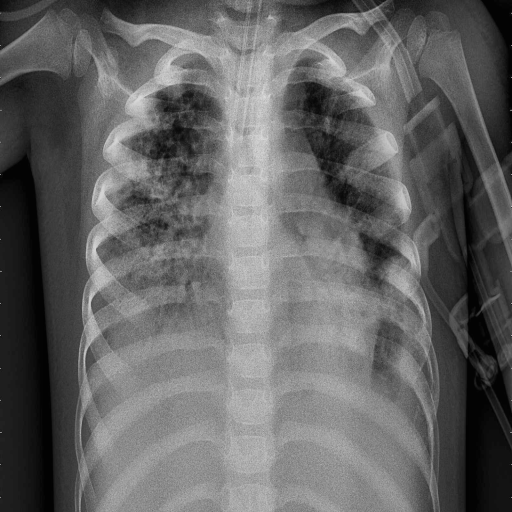
Finding: PNEUMONIA